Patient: sex M, age 61
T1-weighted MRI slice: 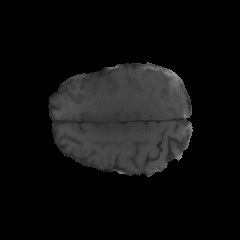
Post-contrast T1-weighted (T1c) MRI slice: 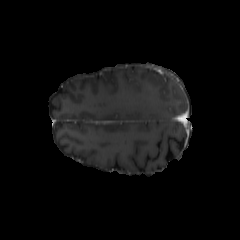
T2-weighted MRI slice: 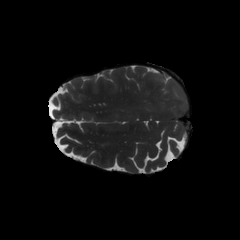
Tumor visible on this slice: no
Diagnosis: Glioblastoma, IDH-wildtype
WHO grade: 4